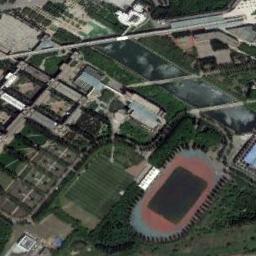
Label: ground_track_field